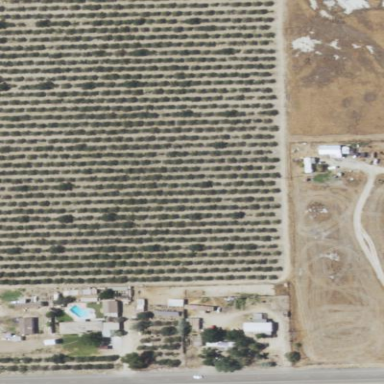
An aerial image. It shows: Orchard filled with persimmon trees.